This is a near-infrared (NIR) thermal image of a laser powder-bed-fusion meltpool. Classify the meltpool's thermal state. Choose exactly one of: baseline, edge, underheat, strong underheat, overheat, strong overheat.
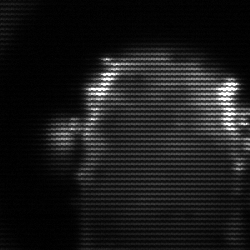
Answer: baseline